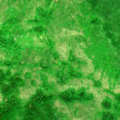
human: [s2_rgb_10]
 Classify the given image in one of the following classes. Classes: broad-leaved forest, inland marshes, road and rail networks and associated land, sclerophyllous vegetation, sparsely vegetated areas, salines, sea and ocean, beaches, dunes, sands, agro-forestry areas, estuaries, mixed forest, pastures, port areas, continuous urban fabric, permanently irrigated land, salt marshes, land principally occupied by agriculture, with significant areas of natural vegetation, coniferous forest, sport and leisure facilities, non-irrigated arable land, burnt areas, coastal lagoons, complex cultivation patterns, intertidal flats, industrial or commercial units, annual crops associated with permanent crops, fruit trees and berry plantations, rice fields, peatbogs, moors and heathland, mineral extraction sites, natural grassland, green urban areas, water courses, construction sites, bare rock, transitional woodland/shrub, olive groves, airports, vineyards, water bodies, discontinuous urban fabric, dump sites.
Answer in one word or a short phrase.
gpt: broad-leaved forest, transitional woodland/shrub